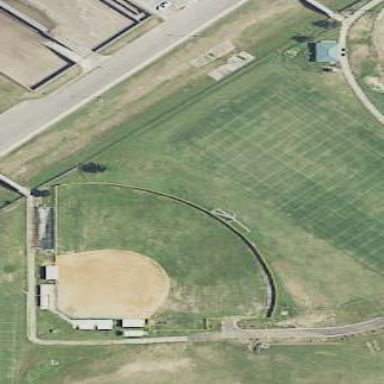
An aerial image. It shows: Softball pitch for baseball enthusiasts.